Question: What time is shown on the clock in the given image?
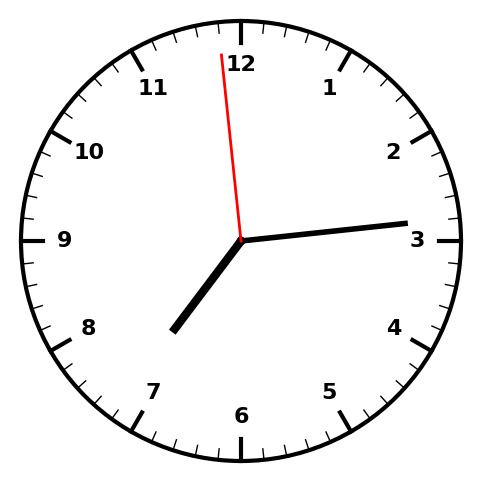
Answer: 07:13:59